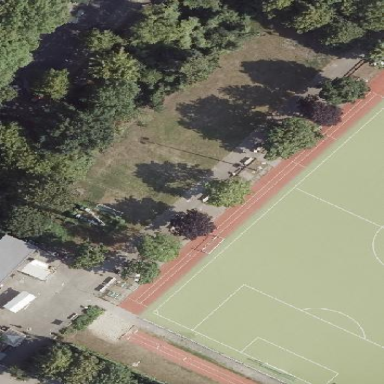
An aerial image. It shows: Athletic track located in leisure land area.